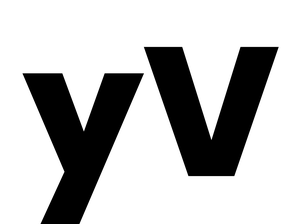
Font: Poppins-ExtraBold